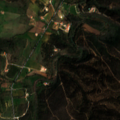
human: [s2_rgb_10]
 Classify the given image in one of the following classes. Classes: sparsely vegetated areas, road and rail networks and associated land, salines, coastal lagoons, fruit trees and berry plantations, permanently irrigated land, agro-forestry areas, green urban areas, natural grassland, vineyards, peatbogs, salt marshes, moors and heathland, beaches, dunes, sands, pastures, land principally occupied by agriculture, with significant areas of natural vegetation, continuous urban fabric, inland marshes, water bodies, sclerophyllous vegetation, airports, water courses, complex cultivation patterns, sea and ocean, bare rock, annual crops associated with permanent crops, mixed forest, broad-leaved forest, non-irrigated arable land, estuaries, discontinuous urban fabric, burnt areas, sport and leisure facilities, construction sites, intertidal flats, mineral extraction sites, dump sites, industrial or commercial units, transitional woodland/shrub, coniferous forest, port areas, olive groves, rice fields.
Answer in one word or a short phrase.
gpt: complex cultivation patterns, broad-leaved forest, transitional woodland/shrub